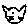
Label: cat